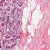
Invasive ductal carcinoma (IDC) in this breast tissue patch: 0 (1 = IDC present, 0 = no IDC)